Question: I'm using Python 2.7 and Qt designer and I'm new to MVC:
I have a View completed within Qt to give me a directory tree list, and the controller in place to run things. My question is:

Code snap shot is below, I suspect it's SIGNAL(..) though I'm unsure:
'''
class Main(QtGui.QMainWindow):
plot = pyqtSignal()
def __init__(self):
QtGui.QMainWindow.__init__(self)
self.ui = Ui_MainWindow()
self.ui.setupUi(self)
# create model
model = QtGui.QFileSystemModel()
model.setRootPath( QtCore.QDir.currentPath() )
# set the model
self.ui.treeView.setModel(model)
**QtCore.QObject.connect(self.ui.treeView, QtCore.SIGNAL('clicked()'), self.test)**
def test(self):
print "hello!"
'''
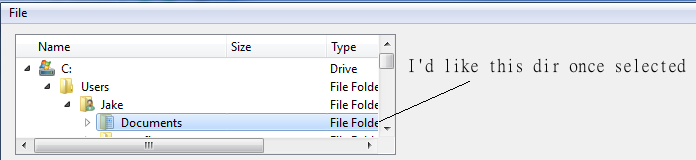
Answer: The signal you're looking for is <URL>.
So you might want to change the line:
'''
QtCore.QObject.connect(self.ui.treeView, QtCore.SIGNAL('clicked()'), self.test)
'''
to
'''
QtCore.QObject.connect(self.ui.treeView.selectionModel(), QtCore.SIGNAL('selectionChanged()'), self.test)
'''
Also I recommend you to use the <URL>. Redefine your 'test' function as:
'''
@QtCore.pyqtSlot("QItemSelection, QItemSelection")
def test(self, selected, deselected):
print("hello!")
print(selected)
print(deselected)
'''
Here you have a working example:
'''
from PyQt4 import QtGui
from PyQt4 import QtCore
class Main(QtGui.QTreeView):
def __init__(self):
QtGui.QTreeView.__init__(self)
model = QtGui.QFileSystemModel()
model.setRootPath( QtCore.QDir.currentPath() )
self.setModel(model)
QtCore.QObject.connect(self.selectionModel(), QtCore.SIGNAL('selectionChanged(QItemSelection, QItemSelection)'), self.test)
@QtCore.pyqtSlot("QItemSelection, QItemSelection")
def test(self, selected, deselected):
print("hello!")
print(selected)
print(deselected)
if __name__ == '__main__':
import sys
app = QtGui.QApplication(sys.argv)
w = Main()
w.show()
sys.exit(app.exec_())
'''
# PyQt5
In PyQt5 is a little bit different (thanks to Carel and saldenisov for comments and aswer.)
> ... connect moved from being an object method to a method acting upon the attribute when PyQt went from 4 to 5
So instead the known:
'''
QtCore.QObject.connect(self.ui.treeView, QtCore.SIGNAL('clicked()'), self.test)
'''
now you write:
'''
class Main(QTreeView):
def __init__(self):
# ...
self.setModel(model)
self.doubleClicked.connect(self.test) # Note that the the signal is now a attribute of the widget.
'''
Here is a the example (by saldenisov) using PyQt5.
'''
from PyQt5.QtWidgets import QTreeView,QFileSystemModel,QApplication
class Main(QTreeView):
def __init__(self):
QTreeView.__init__(self)
model = QFileSystemModel()
model.setRootPath('C:\')
self.setModel(model)
self.doubleClicked.connect(self.test)
def test(self, signal):
file_path=self.model().filePath(signal)
print(file_path)
if __name__ == '__main__':
import sys
app = QApplication(sys.argv)
w = Main()
w.show()
sys.exit(app.exec_())
'''